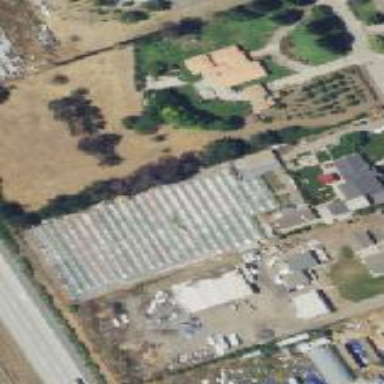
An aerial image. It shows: Greenhouse used for horticulture.